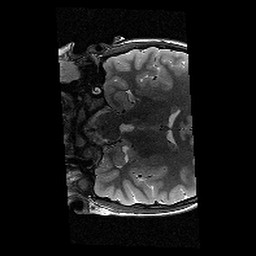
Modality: T2w
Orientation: coronal
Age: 10
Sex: female
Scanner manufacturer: siemens
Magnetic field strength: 3 T
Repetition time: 9.23 s
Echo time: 0.067 s